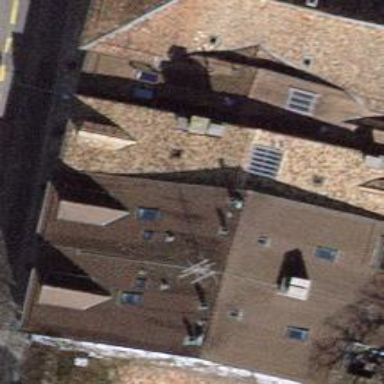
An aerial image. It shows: Gabled roof made of roof tiles across building with apartments.